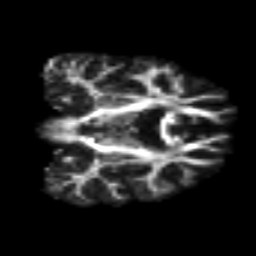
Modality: FA
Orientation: coronal
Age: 41
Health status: ill
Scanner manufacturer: philips
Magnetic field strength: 3 T
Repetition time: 9 s
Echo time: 0.127 s